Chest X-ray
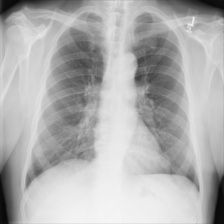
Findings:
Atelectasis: negative
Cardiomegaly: negative
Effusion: negative
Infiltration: negative
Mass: negative
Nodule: negative
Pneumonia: negative
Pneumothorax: negative
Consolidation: negative
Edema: negative
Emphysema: negative
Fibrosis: negative
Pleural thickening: negative
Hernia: negative